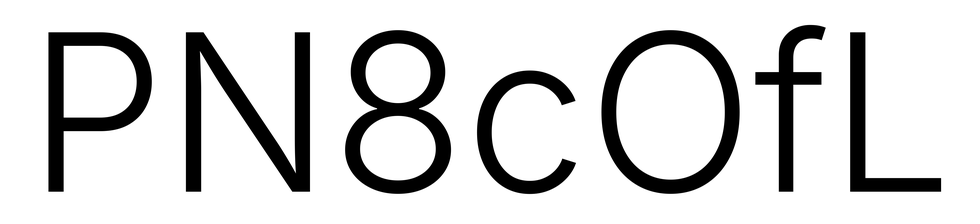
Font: Inter_Light